Question: I am working on a customers record programm,that will be used in beauty saloon.
<URL>.
So, I need to fill my table widget using this dialog window.

And each record need to be placed in exact time position. So,how can it be achieved?
Here is my Interface and Dialog code created by QtDesigner.
Table Widget
'''
self.tableWidget = QtWidgets.QTableWidget(self.centralwidget)
self.tableWidget.setGeometry(QtCore.QRect(330, 0, 521, 781))
self.tableWidget.setObjectName("tableWidget")
self.tableWidget.setColumnCount(5)
self.tableWidget.setRowCount(25)
item = QtWidgets.QTableWidgetItem()
self.tableWidget.setVerticalHeaderItem(0, item)
item = QtWidgets.QTableWidgetItem()
self.tableWidget.setVerticalHeaderItem(1, item)
item = QtWidgets.QTableWidgetItem()
self.tableWidget.setVerticalHeaderItem(2, item)
item = QtWidgets.QTableWidgetItem()
#and so on...
MainWindow.setCentralWidget(self.centralwidget)
self.statusbar = QtWidgets.QStatusBar(MainWindow)
self.statusbar.setObjectName("statusbar")
MainWindow.setStatusBar(self.statusbar)
def retranslateUi(self, MainWindow):
_translate = QtCore.QCoreApplication.translate
MainWindow.setWindowTitle(_translate("MainWindow", "Glavnaia"))
self.addclient.setText(_translate("MainWindow", "Zapisat' klienta"))
self.uslugi.setText(_translate("MainWindow", "Spisok uslug"))
self.mastera.setText(_translate("MainWindow", "Spisok masterov"))
item = self.tableWidget.horizontalHeaderItem(0)
item.setText(_translate("MainWindow", "Vremia"))
item = self.tableWidget.horizontalHeaderItem(1)
item.setText(_translate("MainWindow", "Master"))
item = self.tableWidget.horizontalHeaderItem(2)
item.setText(_translate("MainWindow", "Usluga"))
item = self.tableWidget.horizontalHeaderItem(3)
item.setText(_translate("MainWindow", "Imia "))
item = self.tableWidget.horizontalHeaderItem(4)
item.setText(_translate("MainWindow", "Nomer"))
__sortingEnabled = self.tableWidget.isSortingEnabled()
self.tableWidget.setSortingEnabled(False)
item = self.tableWidget.item(0, 0)
item.setText(_translate("MainWindow", "8:00"))
item = self.tableWidget.item(1, 0)
item.setText(_translate("MainWindow", "8:30"))
item = self.tableWidget.item(2, 0)
#...
self.tableWidget.setSortingEnabled(__sortingEnabled)
'''
And Dialog window
'''
class Ui_Dialog(object):
def setupUi(self, Dialog):
Dialog.setObjectName("Dialog")
Dialog.resize(281, 176)
self.comboBox = QtWidgets.QComboBox(Dialog)
self.comboBox.setGeometry(QtCore.QRect(90, 10, 71, 22))
self.comboBox.setObjectName("comboBox")
self.comboBox.addItem("")
self.comboBox_2 = QtWidgets.QComboBox(Dialog)
self.comboBox_2.setGeometry(QtCore.QRect(10, 10, 71, 22))
self.comboBox_2.setObjectName("comboBox_2")
self.comboBox_2.addItem("")
self.dateTimeEdit = QtWidgets.QDateTimeEdit(Dialog)
self.dateTimeEdit.setGeometry(QtCore.QRect(10, 60, 194, 22))
self.dateTimeEdit.setObjectName("dateTimeEdit")
self.label_2 = QtWidgets.QLabel(Dialog)
self.label_2.setGeometry(QtCore.QRect(10, 40, 91, 16))
self.label_2.setObjectName("label_2")
self.lineEdit = QtWidgets.QLineEdit(Dialog)
self.lineEdit.setGeometry(QtCore.QRect(150, 110, 113, 20))
self.lineEdit.setObjectName("lineEdit")
self.label_3 = QtWidgets.QLabel(Dialog)
self.label_3.setGeometry(QtCore.QRect(150, 90, 121, 16))
self.label_3.setObjectName("label_3")
self.lineEdit_2 = QtWidgets.QLineEdit(Dialog)
self.lineEdit_2.setGeometry(QtCore.QRect(10, 110, 113, 20))
self.lineEdit_2.setObjectName("lineEdit_2")
self.label_4 = QtWidgets.QLabel(Dialog)
self.label_4.setGeometry(QtCore.QRect(10, 90, 111, 16))
self.label_4.setObjectName("label_4")
self.pushButton = QtWidgets.QPushButton(Dialog)
self.pushButton.setGeometry(QtCore.QRect(150, 140, 111, 23))
self.pushButton.setObjectName("pushButton")
self.pushButton_2 = QtWidgets.QPushButton(Dialog)
self.pushButton_2.setGeometry(QtCore.QRect(10, 140, 111, 23))
self.pushButton_2.setObjectName("pushButton_2")
self.retranslateUi(Dialog)
QtCore.QMetaObject.connectSlotsByName(Dialog)
def retranslateUi(self, Dialog):
_translate = QtCore.QCoreApplication.translate
Dialog.setWindowTitle(_translate("Dialog", "Novyi klient"))
self.comboBox.setItemText(0, _translate("Dialog", "Usluga"))
self.comboBox_2.setItemText(0, _translate("Dialog", "Master"))
self.label_2.setText(_translate("Dialog", "Data i vremia:"))
self.label_3.setText(_translate("Dialog", "Kontaktnyi nomer:"))
self.label_4.setText(_translate("Dialog", "Imia klienta"))
self.pushButton.setText(_translate("Dialog", "Dobavit' klienta"))
self.pushButton_2.setText(_translate("Dialog", "Otmena zapisi"))
'''
So i need inftomation in Dialog's input fields to be placed in exact time in a table widget. I'll appreciate any help! Sorry for QtDesigner abuse :D
This is a Record client button function that opens the dialog window
'''
class MyDialog(QtWidgets.QDialog):
def __init__(self, parent=None):
super(MyDialog, self).__init__(parent)
self.ui = Ui_Dialog()
self.ui.setupUi(self)
class MyWin(QtWidgets.QMainWindow):
def __init__(self, parent=None):
super(MyWin, self).__init__(parent)
self.ui = Ui_MainWindow()
self.ui.setupUi(self)
self.ui.addclient.clicked.connect(self.addclientfunction)
def addclientfunction(self):
self.dialog = MyDialog()
self.dialog.show()
'''
Entire MyWidnow Class
'''
class Ui_MainWindow(object):
def setupUi(self, MainWindow):
MainWindow.setObjectName("MainWindow")
MainWindow.resize(860, 803)
self.centralwidget = QtWidgets.QWidget(MainWindow)
self.centralwidget.setObjectName("centralwidget")
self.calendarWidget = QtWidgets.QCalendarWidget(self.centralwidget)
self.calendarWidget.setGeometry(QtCore.QRect(0, 0, 331, 191))
self.calendarWidget.setObjectName("calendarWidget")
self.addclient = QtWidgets.QPushButton(self.centralwidget)
self.addclient.setGeometry(QtCore.QRect(0, 350, 331, 81))
font = QtGui.QFont()
font.setFamily("Verdana")
font.setPointSize(10)
self.addclient.setFont(font)
self.addclient.setObjectName("addclient")
self.uslugi = QtWidgets.QPushButton(self.centralwidget)
self.uslugi.setEnabled(True)
self.uslugi.setGeometry(QtCore.QRect(0, 270, 331, 81))
font = QtGui.QFont()
font.setFamily("Verdana")
font.setPointSize(10)
self.uslugi.setFont(font)
self.uslugi.setObjectName("uslugi")
self.mastera = QtWidgets.QPushButton(self.centralwidget)
self.mastera.setGeometry(QtCore.QRect(0, 190, 331, 81))
font = QtGui.QFont()
font.setFamily("Verdana")
font.setPointSize(10)
self.mastera.setFont(font)
self.mastera.setObjectName("mastera")
self.tableWidget = QtWidgets.QTableWidget(self.centralwidget)
self.tableWidget.setGeometry(QtCore.QRect(330, 0, 521, 781))
self.tableWidget.setObjectName("tableWidget")
self.tableWidget.setColumnCount(5)
self.tableWidget.setRowCount(25)
item = QtWidgets.QTableWidgetItem()
self.tableWidget.setVerticalHeaderItem(0, item)
item = QtWidgets.QTableWidgetItem()
self.tableWidget.setVerticalHeaderItem(1, item)
item = QtWidgets.QTableWidgetItem()
self.tableWidget.setVerticalHeaderItem(2, item)
item = QtWidgets.QTableWidgetItem()
self.tableWidget.setVerticalHeaderItem(3, item)
item = QtWidgets.QTableWidgetItem()
self.tableWidget.setVerticalHeaderItem(4, item)
item = QtWidgets.QTableWidgetItem()
self.tableWidget.setVerticalHeaderItem(5, item)
item = QtWidgets.QTableWidgetItem()
self.tableWidget.setVerticalHeaderItem(6, item)
item = QtWidgets.QTableWidgetItem()
self.tableWidget.setVerticalHeaderItem(7, item)
item = QtWidgets.QTableWidgetItem()
self.tableWidget.setVerticalHeaderItem(8, item)
item = QtWidgets.QTableWidgetItem()
self.tableWidget.setVerticalHeaderItem(9, item)
item = QtWidgets.QTableWidgetItem()
self.tableWidget.setVerticalHeaderItem(10, item)
item = QtWidgets.QTableWidgetItem()
self.tableWidget.setVerticalHeaderItem(11, item)
item = QtWidgets.QTableWidgetItem()
self.tableWidget.setVerticalHeaderItem(12, item)
item = QtWidgets.QTableWidgetItem()
self.tableWidget.setVerticalHeaderItem(13, item)
item = QtWidgets.QTableWidgetItem()
self.tableWidget.setVerticalHeaderItem(14, item)
item = QtWidgets.QTableWidgetItem()
self.tableWidget.setVerticalHeaderItem(15, item)
item = QtWidgets.QTableWidgetItem()
self.tableWidget.setVerticalHeaderItem(16, item)
item = QtWidgets.QTableWidgetItem()
self.tableWidget.setVerticalHeaderItem(17, item)
item = QtWidgets.QTableWidgetItem()
self.tableWidget.setVerticalHeaderItem(18, item)
item = QtWidgets.QTableWidgetItem()
self.tableWidget.setVerticalHeaderItem(19, item)
item = QtWidgets.QTableWidgetItem()
self.tableWidget.setVerticalHeaderItem(20, item)
item = QtWidgets.QTableWidgetItem()
self.tableWidget.setVerticalHeaderItem(21, item)
item = QtWidgets.QTableWidgetItem()
self.tableWidget.setVerticalHeaderItem(22, item)
item = QtWidgets.QTableWidgetItem()
self.tableWidget.setVerticalHeaderItem(23, item)
item = QtWidgets.QTableWidgetItem()
self.tableWidget.setVerticalHeaderItem(24, item)
item = QtWidgets.QTableWidgetItem()
item.setTextAlignment(QtCore.Qt.AlignCenter)
font = QtGui.QFont()
font.setStyleStrategy(QtGui.QFont.PreferAntialias)
item.setFont(font)
self.tableWidget.setHorizontalHeaderItem(0, item)
item = QtWidgets.QTableWidgetItem()
self.tableWidget.setHorizontalHeaderItem(1, item)
item = QtWidgets.QTableWidgetItem()
self.tableWidget.setHorizontalHeaderItem(2, item)
item = QtWidgets.QTableWidgetItem()
self.tableWidget.setHorizontalHeaderItem(3, item)
item = QtWidgets.QTableWidgetItem()
self.tableWidget.setHorizontalHeaderItem(4, item)
item = QtWidgets.QTableWidgetItem()
item.setTextAlignment(QtCore.Qt.AlignCenter)
self.tableWidget.setItem(0, 0, item)
item = QtWidgets.QTableWidgetItem()
item.setTextAlignment(QtCore.Qt.AlignCenter)
self.tableWidget.setItem(1, 0, item)
item = QtWidgets.QTableWidgetItem()
item.setTextAlignment(QtCore.Qt.AlignCenter)
self.tableWidget.setItem(2, 0, item)
item = QtWidgets.QTableWidgetItem()
item.setTextAlignment(QtCore.Qt.AlignCenter)
self.tableWidget.setItem(3, 0, item)
item = QtWidgets.QTableWidgetItem()
item.setTextAlignment(QtCore.Qt.AlignCenter)
self.tableWidget.setItem(4, 0, item)
item = QtWidgets.QTableWidgetItem()
item.setTextAlignment(QtCore.Qt.AlignCenter)
self.tableWidget.setItem(5, 0, item)
item = QtWidgets.QTableWidgetItem()
item.setTextAlignment(QtCore.Qt.AlignCenter)
self.tableWidget.setItem(6, 0, item)
item = QtWidgets.QTableWidgetItem()
item.setTextAlignment(QtCore.Qt.AlignCenter)
self.tableWidget.setItem(7, 0, item)
item = QtWidgets.QTableWidgetItem()
item.setTextAlignment(QtCore.Qt.AlignCenter)
self.tableWidget.setItem(8, 0, item)
item = QtWidgets.QTableWidgetItem()
item.setTextAlignment(QtCore.Qt.AlignCenter)
self.tableWidget.setItem(9, 0, item)
item = QtWidgets.QTableWidgetItem()
item.setTextAlignment(QtCore.Qt.AlignCenter)
self.tableWidget.setItem(10, 0, item)
item = QtWidgets.QTableWidgetItem()
item.setTextAlignment(QtCore.Qt.AlignCenter)
self.tableWidget.setItem(11, 0, item)
item = QtWidgets.QTableWidgetItem()
item.setTextAlignment(QtCore.Qt.AlignCenter)
self.tableWidget.setItem(12, 0, item)
item = QtWidgets.QTableWidgetItem()
item.setTextAlignment(QtCore.Qt.AlignCenter)
self.tableWidget.setItem(13, 0, item)
item = QtWidgets.QTableWidgetItem()
item.setTextAlignment(QtCore.Qt.AlignCenter)
self.tableWidget.setItem(14, 0, item)
item = QtWidgets.QTableWidgetItem()
item.setTextAlignment(QtCore.Qt.AlignCenter)
self.tableWidget.setItem(15, 0, item)
item = QtWidgets.QTableWidgetItem()
item.setTextAlignment(QtCore.Qt.AlignCenter)
self.tableWidget.setItem(16, 0, item)
item = QtWidgets.QTableWidgetItem()
item.setTextAlignment(QtCore.Qt.AlignCenter)
self.tableWidget.setItem(17, 0, item)
item = QtWidgets.QTableWidgetItem()
item.setTextAlignment(QtCore.Qt.AlignCenter)
self.tableWidget.setItem(18, 0, item)
item = QtWidgets.QTableWidgetItem()
item.setTextAlignment(QtCore.Qt.AlignCenter)
self.tableWidget.setItem(19, 0, item)
item = QtWidgets.QTableWidgetItem()
item.setTextAlignment(QtCore.Qt.AlignCenter)
self.tableWidget.setItem(20, 0, item)
item = QtWidgets.QTableWidgetItem()
item.setTextAlignment(QtCore.Qt.AlignCenter)
self.tableWidget.setItem(21, 0, item)
item = QtWidgets.QTableWidgetItem()
item.setTextAlignment(QtCore.Qt.AlignCenter)
self.tableWidget.setItem(22, 0, item)
item = QtWidgets.QTableWidgetItem()
item.setTextAlignment(QtCore.Qt.AlignCenter)
self.tableWidget.setItem(23, 0, item)
item = QtWidgets.QTableWidgetItem()
item.setTextAlignment(QtCore.Qt.AlignCenter)
self.tableWidget.setItem(24, 0, item)
MainWindow.setCentralWidget(self.centralwidget)
self.statusbar = QtWidgets.QStatusBar(MainWindow)
self.statusbar.setObjectName("statusbar")
MainWindow.setStatusBar(self.statusbar)
self.retranslateUi(MainWindow)
QtCore.QMetaObject.connectSlotsByName(MainWindow)
def retranslateUi(self, MainWindow):
_translate = QtCore.QCoreApplication.translate
MainWindow.setWindowTitle(_translate("MainWindow", "Glavnaia"))
self.addclient.setText(_translate("MainWindow", "Zapisat' klienta"))
self.uslugi.setText(_translate("MainWindow", "Spisok uslug"))
self.mastera.setText(_translate("MainWindow", "Spisok masterov"))
item = self.tableWidget.horizontalHeaderItem(0)
item.setText(_translate("MainWindow", "Vremia"))
item = self.tableWidget.horizontalHeaderItem(1)
item.setText(_translate("MainWindow", "Master"))
item = self.tableWidget.horizontalHeaderItem(2)
item.setText(_translate("MainWindow", "Usluga"))
item = self.tableWidget.horizontalHeaderItem(3)
item.setText(_translate("MainWindow", "Imia "))
item = self.tableWidget.horizontalHeaderItem(4)
item.setText(_translate("MainWindow", "Nomer"))
__sortingEnabled = self.tableWidget.isSortingEnabled()
self.tableWidget.setSortingEnabled(False)
item = self.tableWidget.item(0, 0)
item.setText(_translate("MainWindow", "8:00"))
item = self.tableWidget.item(1, 0)
item.setText(_translate("MainWindow", "8:30"))
item = self.tableWidget.item(2, 0)
item.setText(_translate("MainWindow", "9:00"))
item = self.tableWidget.item(3, 0)
item.setText(_translate("MainWindow", "9:30"))
item = self.tableWidget.item(4, 0)
item.setText(_translate("MainWindow", "10:00"))
item = self.tableWidget.item(5, 0)
item.setText(_translate("MainWindow", "10:30"))
item = self.tableWidget.item(6, 0)
item.setText(_translate("MainWindow", "11:00"))
item = self.tableWidget.item(7, 0)
item.setText(_translate("MainWindow", "11:30"))
item = self.tableWidget.item(8, 0)
item.setText(_translate("MainWindow", "12:00"))
item = self.tableWidget.item(9, 0)
item.setText(_translate("MainWindow", "12:30"))
item = self.tableWidget.item(10, 0)
item.setText(_translate("MainWindow", "13:00"))
item = self.tableWidget.item(11, 0)
item.setText(_translate("MainWindow", "13:30"))
item = self.tableWidget.item(12, 0)
item.setText(_translate("MainWindow", "14:00"))
item = self.tableWidget.item(13, 0)
item.setText(_translate("MainWindow", "14:30"))
item = self.tableWidget.item(14, 0)
item.setText(_translate("MainWindow", "15:00"))
item = self.tableWidget.item(15, 0)
item.setText(_translate("MainWindow", "15:30"))
item = self.tableWidget.item(16, 0)
item.setText(_translate("MainWindow", "16:00"))
item = self.tableWidget.item(17, 0)
item.setText(_translate("MainWindow", "16:30"))
item = self.tableWidget.item(18, 0)
item.setText(_translate("MainWindow", "17:00"))
item = self.tableWidget.item(19, 0)
item.setText(_translate("MainWindow", "17:30"))
item = self.tableWidget.item(20, 0)
item.setText(_translate("MainWindow", "18:00"))
item = self.tableWidget.item(21, 0)
item.setText(_translate("MainWindow", "18:30"))
item = self.tableWidget.item(22, 0)
item.setText(_translate("MainWindow", "19:00"))
item = self.tableWidget.item(23, 0)
item.setText(_translate("MainWindow", "19:30"))
item = self.tableWidget.item(24, 0)
item.setText(_translate("MainWindow", "20:00"))
self.tableWidget.setSortingEnabled(__sortingEnabled)
'''
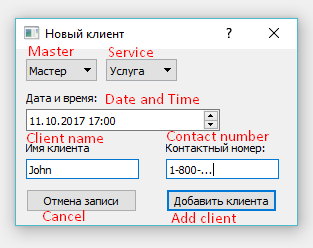
Answer: Modifying the code of the design is not recommended if you are a beginner, so it is best to create new classes that implement the logic and use the design, these will be Dialog and MainWindow.
To handle some tasks easily we will connect the addClient and cancel buttons to the accept and reject slots so that we can use the dialog in a non-modal way and use exec_() that returns one code if it is accepted and another if it is canceled. a method must be created that collects input information.
the clicked Record Client signal is connected to a slot where the dialog is displayed and the data of the dialog is collected. a logic is created to get the correct row and add the elements.
'''
class Dialog(QDialog, Ui_Dialog):
def __init__(self, parent=None):
QDialog.__init__(self, parent)
self.setupUi(self)
# cancel
self.pushButton_2.clicked.connect(self.reject)
# accept
self.pushButton.clicked.connect(self.accept)
self.dateTimeEdit.setDisplayFormat("M/d/yy hh:mm")
def data(self):
master = self.comboBox_2.currentText()
service = self.comboBox.currentText()
name = self.lineEdit_2.text()
contact_number = self.lineEdit.text()
time = self.dateTimeEdit.time()
return master, service, name, contact_number, time
class MainWindow(QMainWindow, Ui_MainWindow):
def __init__(self, parent=None):
QMainWindow.__init__(self, parent)
self.setupUi(self)
self.addclient.clicked.connect(self.onAddClient)
def onAddClient(self):
dialog = Dialog(self)
if dialog.exec_() == QDialog.Accepted:
master, service, name, contact_number, time = dialog.data()
row = int(QTime(8, 0).secsTo(time)/(30*60))
if row >= 0:
for k, text in enumerate([master, service, name, contact_number]):
self.tableWidget.setItem(row, k+1, QTableWidgetItem(text))
if __name__ == '__main__':
app = QApplication(sys.argv)
w = MainWindow()
w.show()
sys.exit(app.exec_())
'''
Output:
<URL>
<URL>